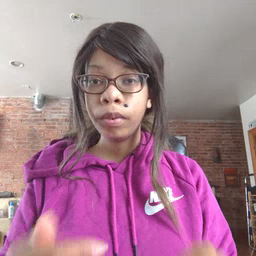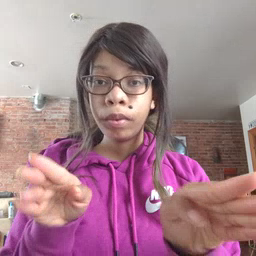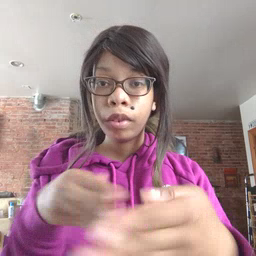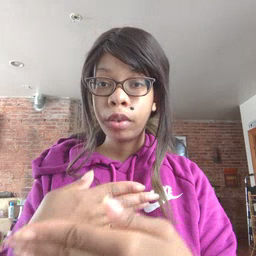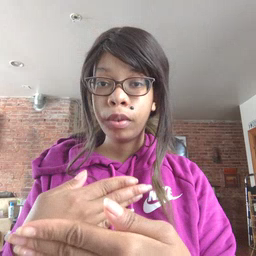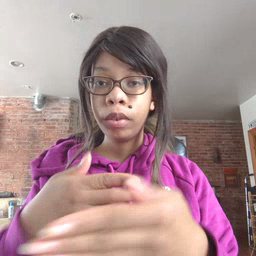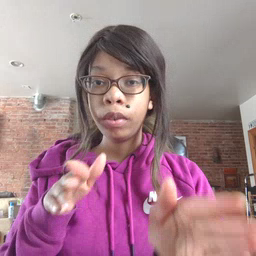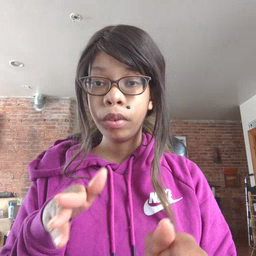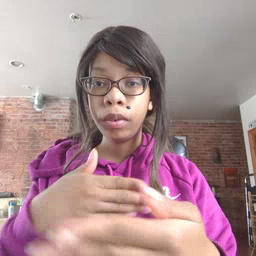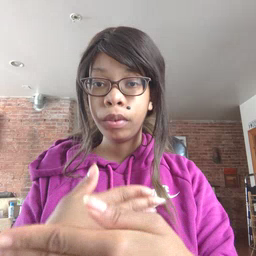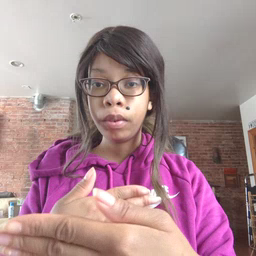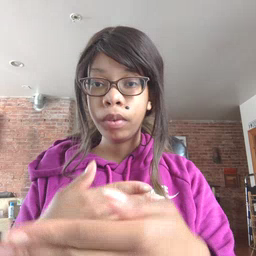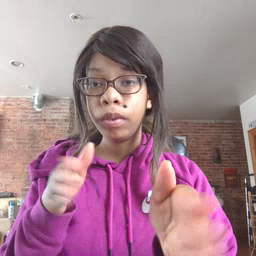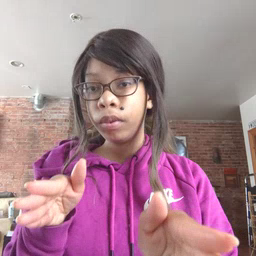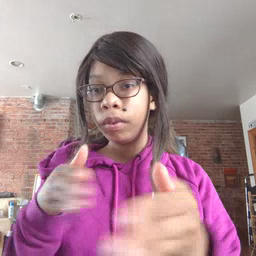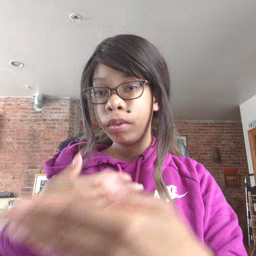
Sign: room